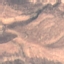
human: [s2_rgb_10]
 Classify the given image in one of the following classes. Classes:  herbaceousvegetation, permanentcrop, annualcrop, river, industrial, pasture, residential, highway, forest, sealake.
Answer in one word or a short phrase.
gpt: HerbaceousVegetation